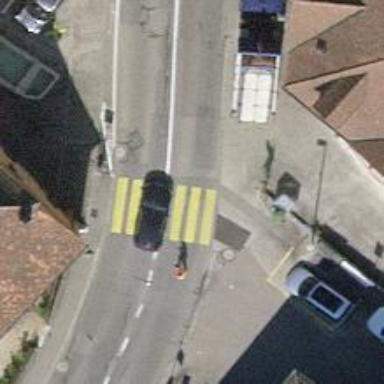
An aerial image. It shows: Marked crossing on the road.